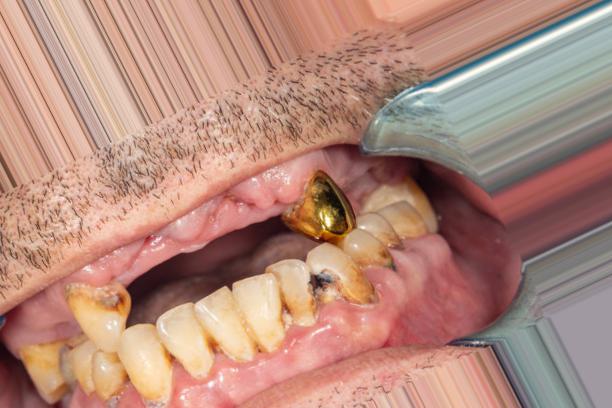
Condition: Caries